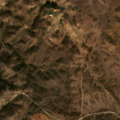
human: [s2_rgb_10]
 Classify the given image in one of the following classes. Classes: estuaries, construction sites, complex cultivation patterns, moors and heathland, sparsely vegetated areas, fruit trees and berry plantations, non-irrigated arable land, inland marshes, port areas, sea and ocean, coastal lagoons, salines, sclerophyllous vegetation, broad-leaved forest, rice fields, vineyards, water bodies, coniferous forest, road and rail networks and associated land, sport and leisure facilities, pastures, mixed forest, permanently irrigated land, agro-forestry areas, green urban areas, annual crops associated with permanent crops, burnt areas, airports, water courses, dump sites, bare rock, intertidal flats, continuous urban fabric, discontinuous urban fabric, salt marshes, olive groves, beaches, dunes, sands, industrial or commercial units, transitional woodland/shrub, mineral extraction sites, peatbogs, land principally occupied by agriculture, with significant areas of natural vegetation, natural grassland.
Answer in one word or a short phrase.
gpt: pastures, agro-forestry areas, broad-leaved forest